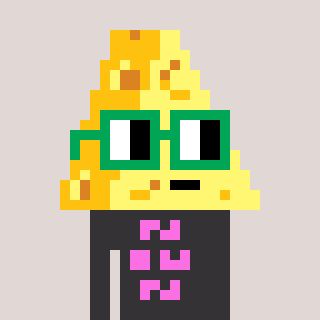
a pixel art character with square green glasses, a cheese-shaped head and a grayscale-colored body on a warm background